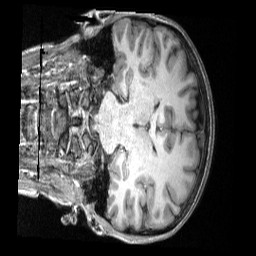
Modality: T1w
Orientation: coronal
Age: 18
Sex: female
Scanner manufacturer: siemens
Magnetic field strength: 3 T
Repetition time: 2.3 s
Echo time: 0.00308 s